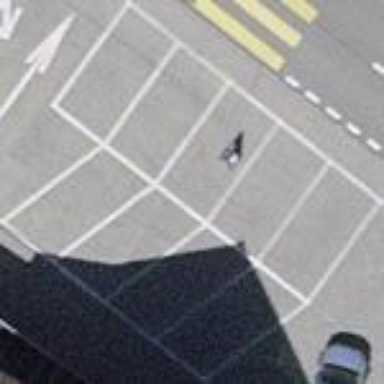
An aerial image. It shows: Street-side parking lot with asphalt surface.